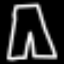
Label: pants